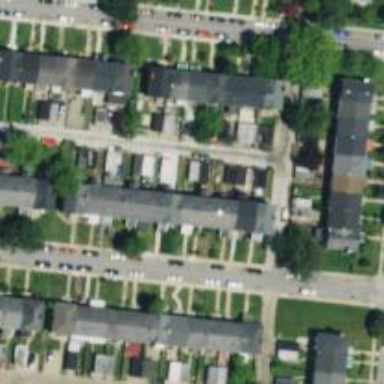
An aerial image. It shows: Alley classified as service road.